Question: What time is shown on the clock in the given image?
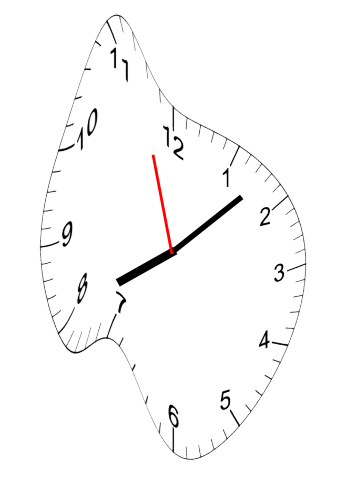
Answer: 08:07:57